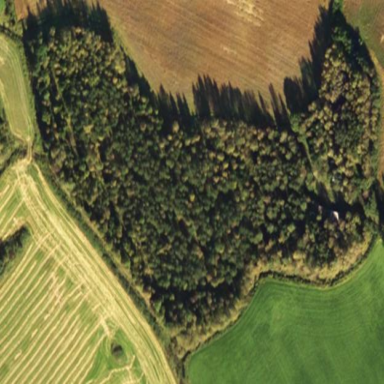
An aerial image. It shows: Forest area.